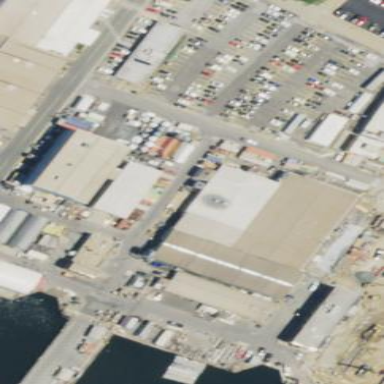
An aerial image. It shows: Industrial building located in shipyard.